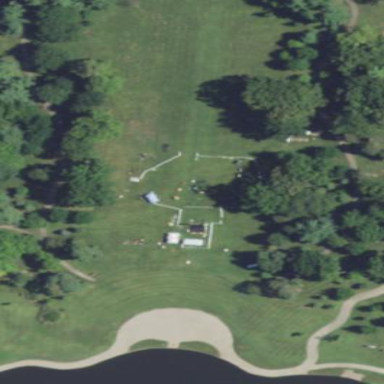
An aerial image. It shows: Park.